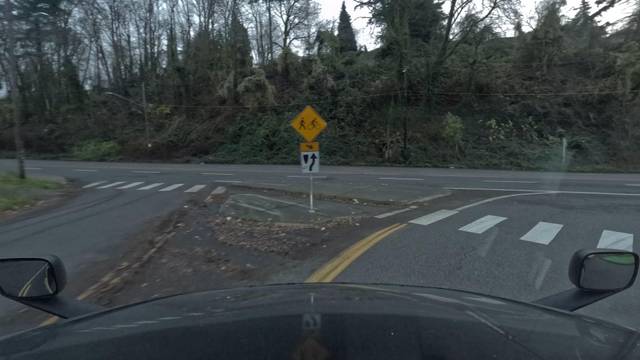
Region: United States
Coordinates: 45.556, -122.69